Interaction volume radius: 5 \u00c5
Interaction volume height: 20 \u00c5
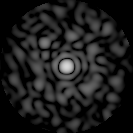
Disorder parameter: 0.8519